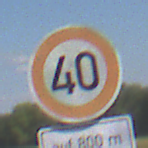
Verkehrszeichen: Geschwindigkeit40
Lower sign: LaengeEinerStrecke5
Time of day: Midday
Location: Outdoor (Nature)
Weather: Clear
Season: NotSpecified
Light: Natural